Question: I want to use Fiddler to compose a HTTPRequest to an ASP.Net MVC Controller/Action. However, in this request, I want to be able to pass a JSON object as an object, and not simply as key value pairs which map to the different arguments in the method. I want to be able to test passing a complex type as one argument in the Controller/Action method.
This can be done in JQuery using 'Json.stringify({{json here}})' which passes the object as an object to MVC, and doesn't parse it into KVPs. Once again, I'm just looking to be able to test the same behavior in Fiddler, if it's possible.
Fiddler Request
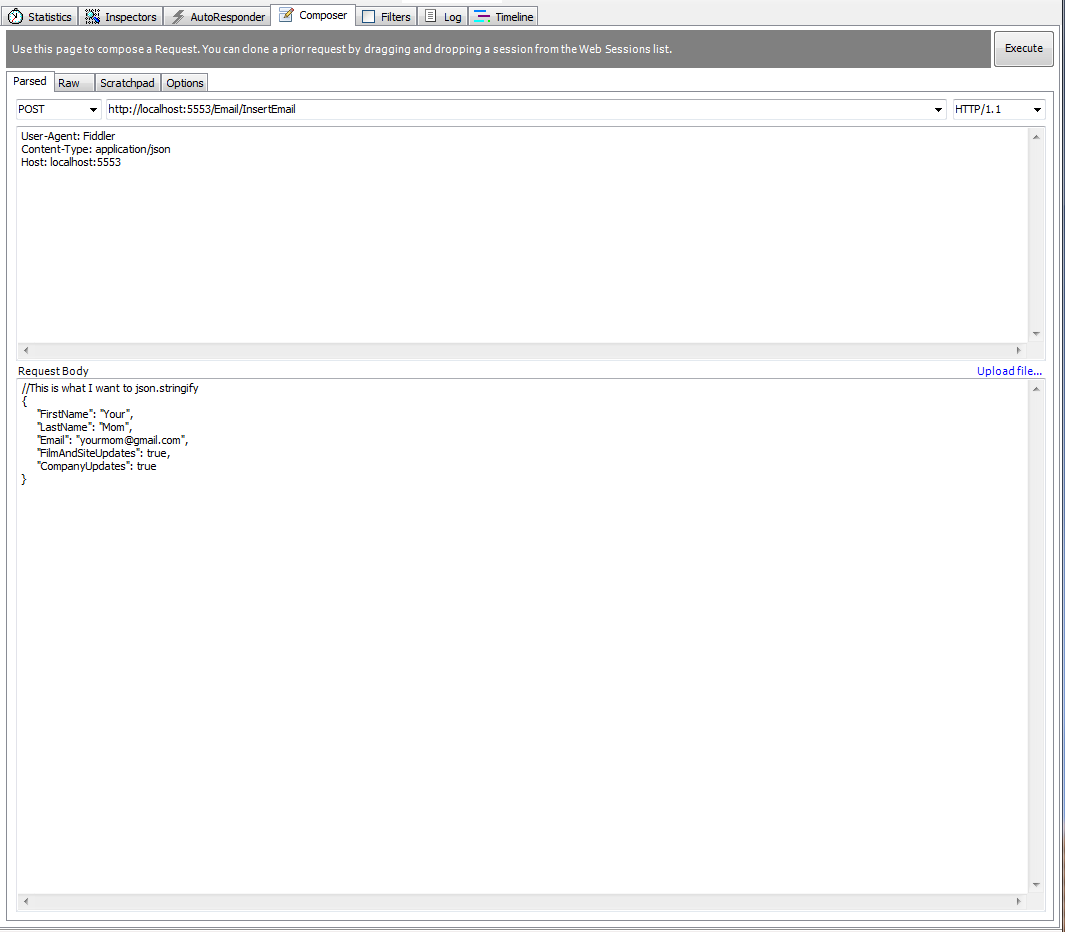
Answer: The answer to this was simpler than I thought. What Json.stringify does, at it's core, is to wrap the Json string into an object which then becomes one single solitary KVP object, which then gets auto mapped based on the members and values of the Json Object passed and cast into your complex type object argument in your controller/action.
So, all I had to do was wrap the JSON object notation,
'''
{
"FirstName": "Your",
"LastName": "Mom",
"Email": "yourmom@gmail.com",
"FilmAndSiteUpdates": true,
"CompanyUpdates": true
}
'''
into a Json object "instance" so to speak by assigning it to a member by the same name of the method signature, like so...
'''
{
"input": {
"FirstName": "Your",
"LastName": "Mom",
"Email": "yourmom@gmail.com",
"FilmAndSiteUpdates": true,
"CompanyUpdates": true
}
}
'''
...and ASP.NET MVC does the implicit casting for you.